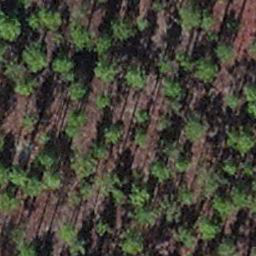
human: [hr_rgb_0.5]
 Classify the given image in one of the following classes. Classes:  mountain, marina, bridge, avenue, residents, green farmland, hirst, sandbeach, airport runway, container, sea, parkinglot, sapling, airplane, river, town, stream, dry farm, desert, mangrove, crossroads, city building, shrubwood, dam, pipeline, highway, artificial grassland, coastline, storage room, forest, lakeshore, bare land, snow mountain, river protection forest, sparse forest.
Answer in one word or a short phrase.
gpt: sapling